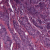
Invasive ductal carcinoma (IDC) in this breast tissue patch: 1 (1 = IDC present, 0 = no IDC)